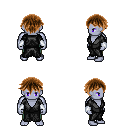
a pixel art fantasy rpg character, male body template, dark elf, purple skin, gray robe, teal pants, brown short bangs hairstyle, white cloth bracers, four views (front, back, left, right), 2x2 character sprite sheet, small pixel art, hard edges, no anti-aliasing